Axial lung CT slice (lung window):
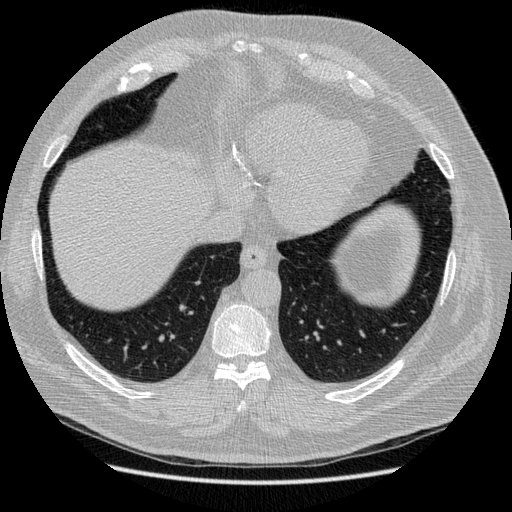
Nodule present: no